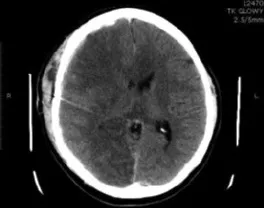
Head CT scan January 9th, 2015.
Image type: radiology (ct)